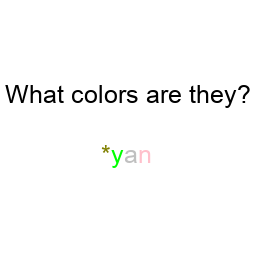
Color: olive, lime, silver, pink
Color name shown: cyan
Background color: white
Question text color: black